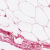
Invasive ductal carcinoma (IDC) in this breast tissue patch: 0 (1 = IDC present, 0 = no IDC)